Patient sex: F
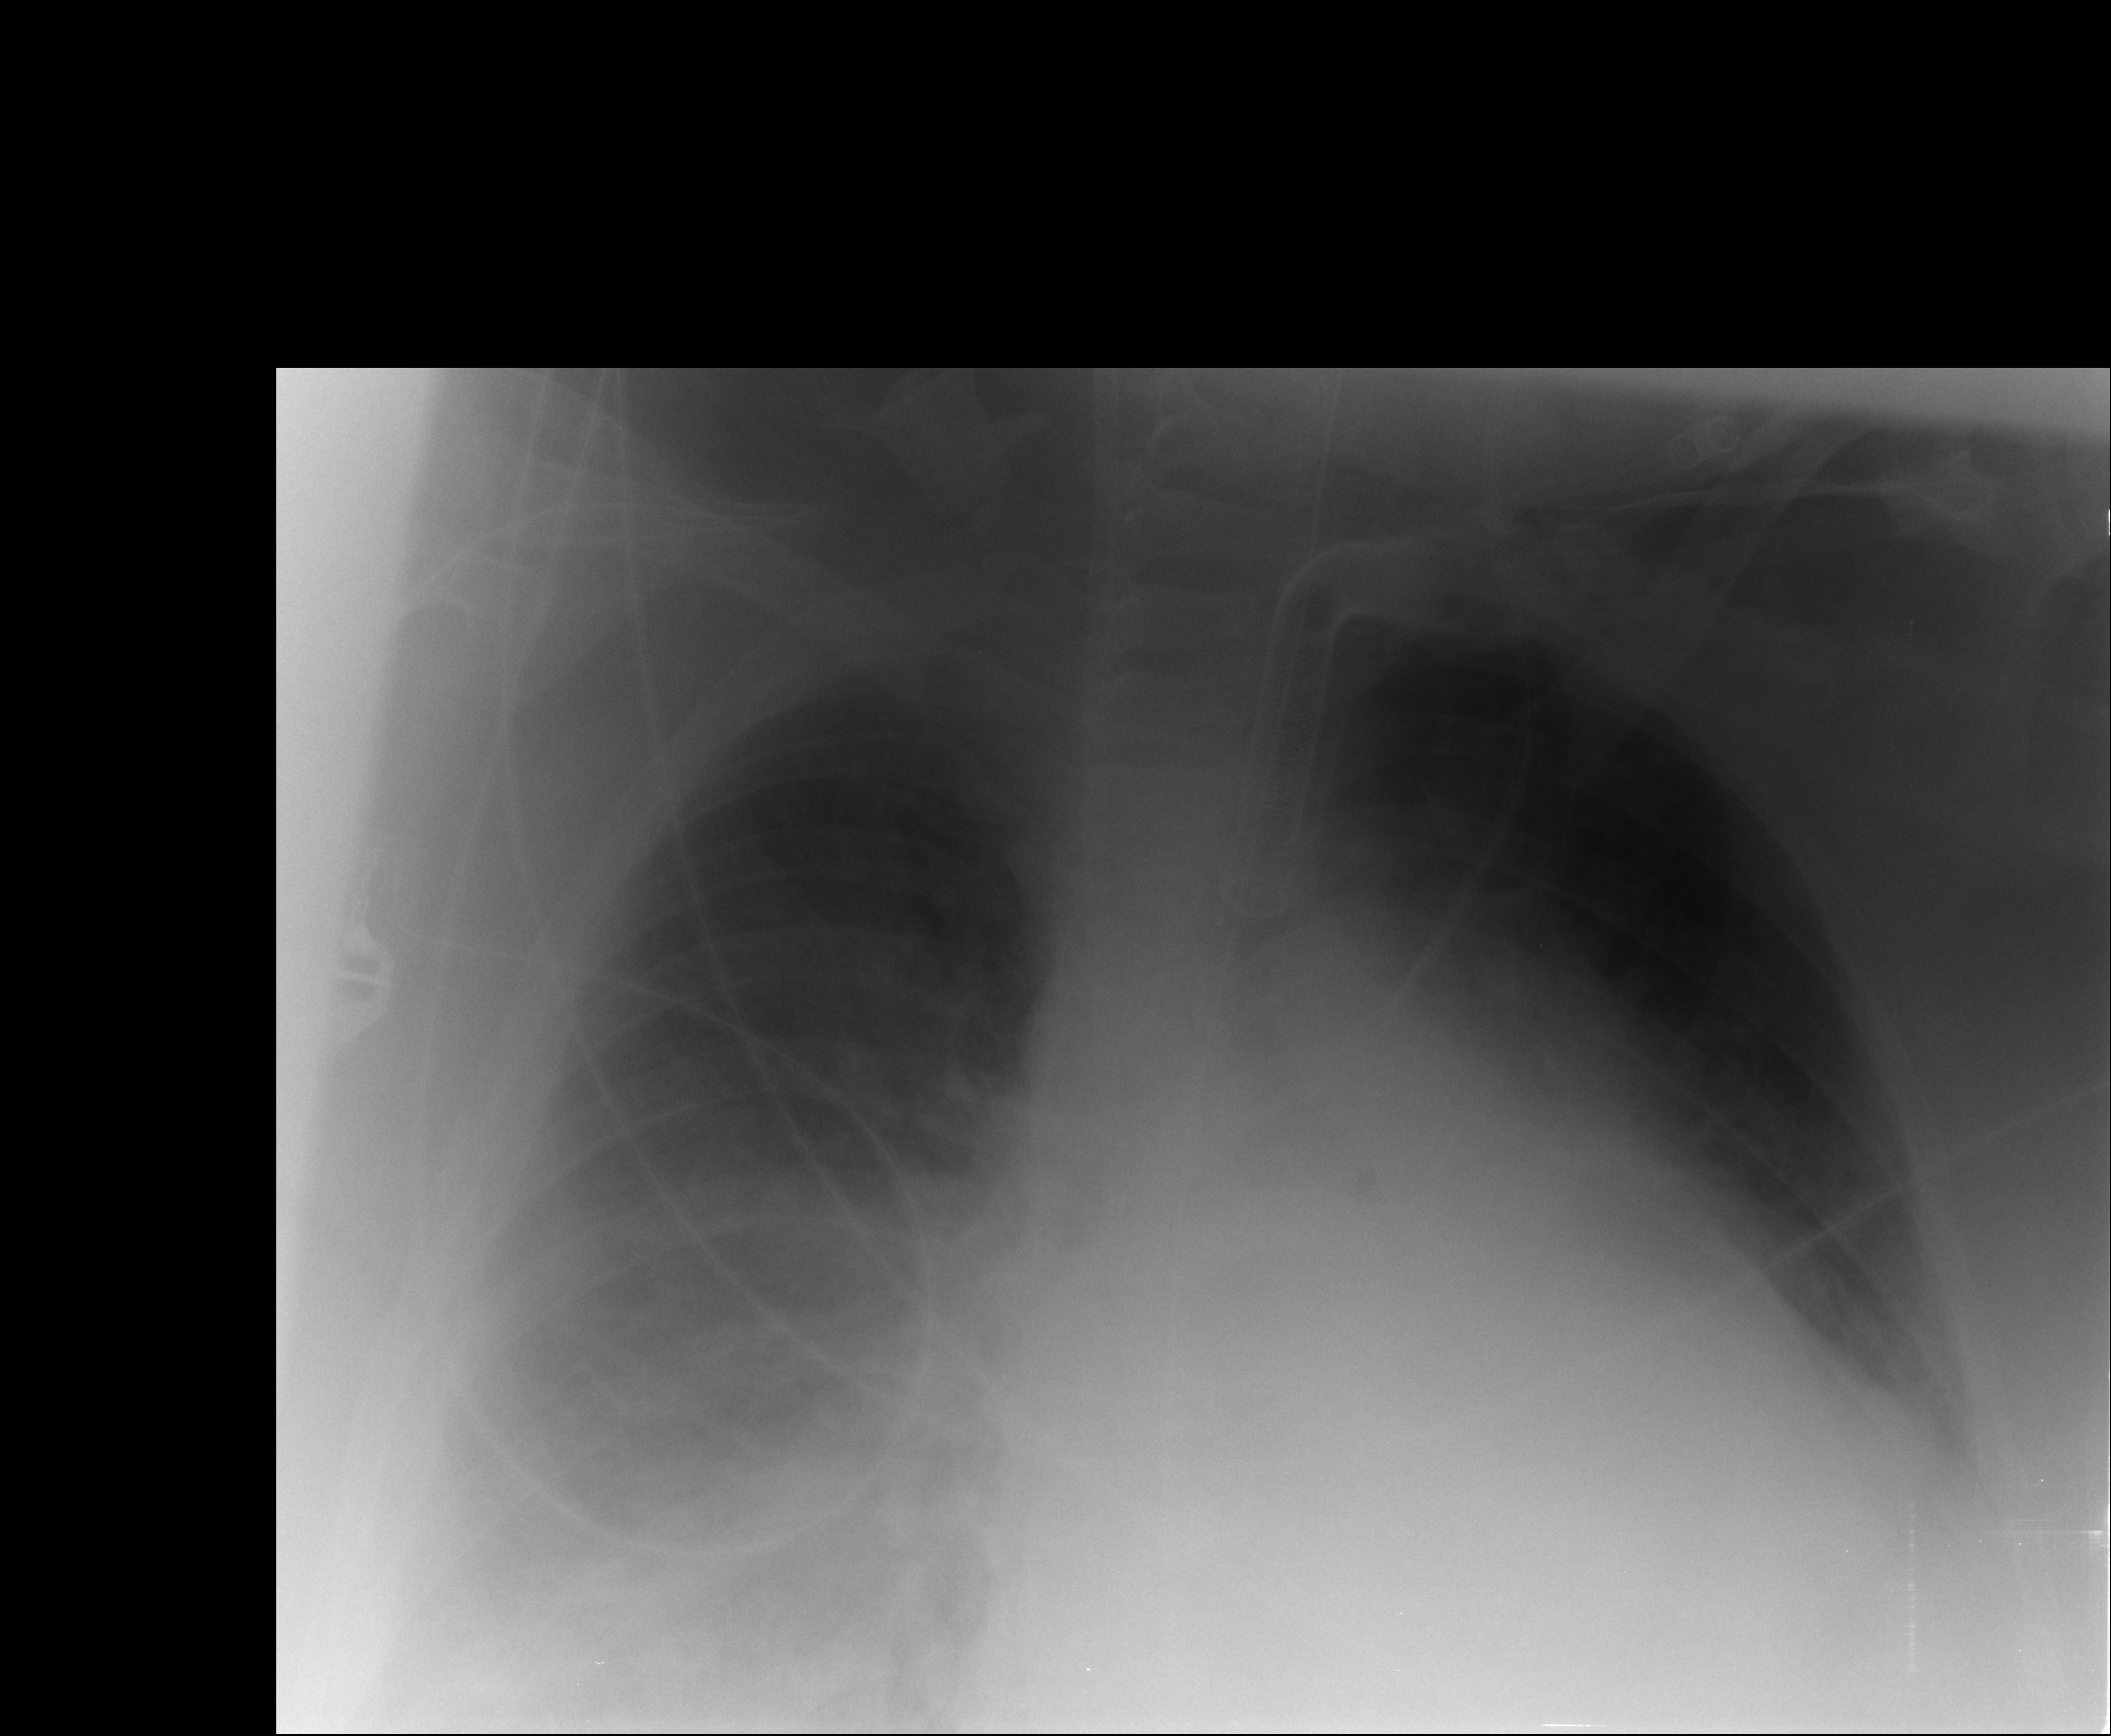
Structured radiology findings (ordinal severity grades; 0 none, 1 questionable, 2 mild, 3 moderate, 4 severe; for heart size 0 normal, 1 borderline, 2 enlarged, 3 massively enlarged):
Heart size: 2
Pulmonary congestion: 3
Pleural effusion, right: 2
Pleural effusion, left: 2
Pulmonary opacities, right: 2
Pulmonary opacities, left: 2
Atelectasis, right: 2
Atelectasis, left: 2